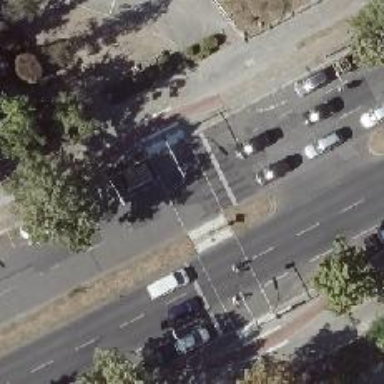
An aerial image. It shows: Traffic signals at road crossing.